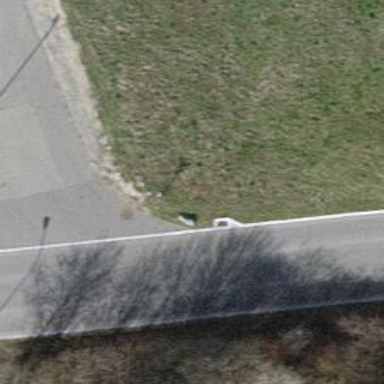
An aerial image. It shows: Guidepost providing information.